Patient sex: M
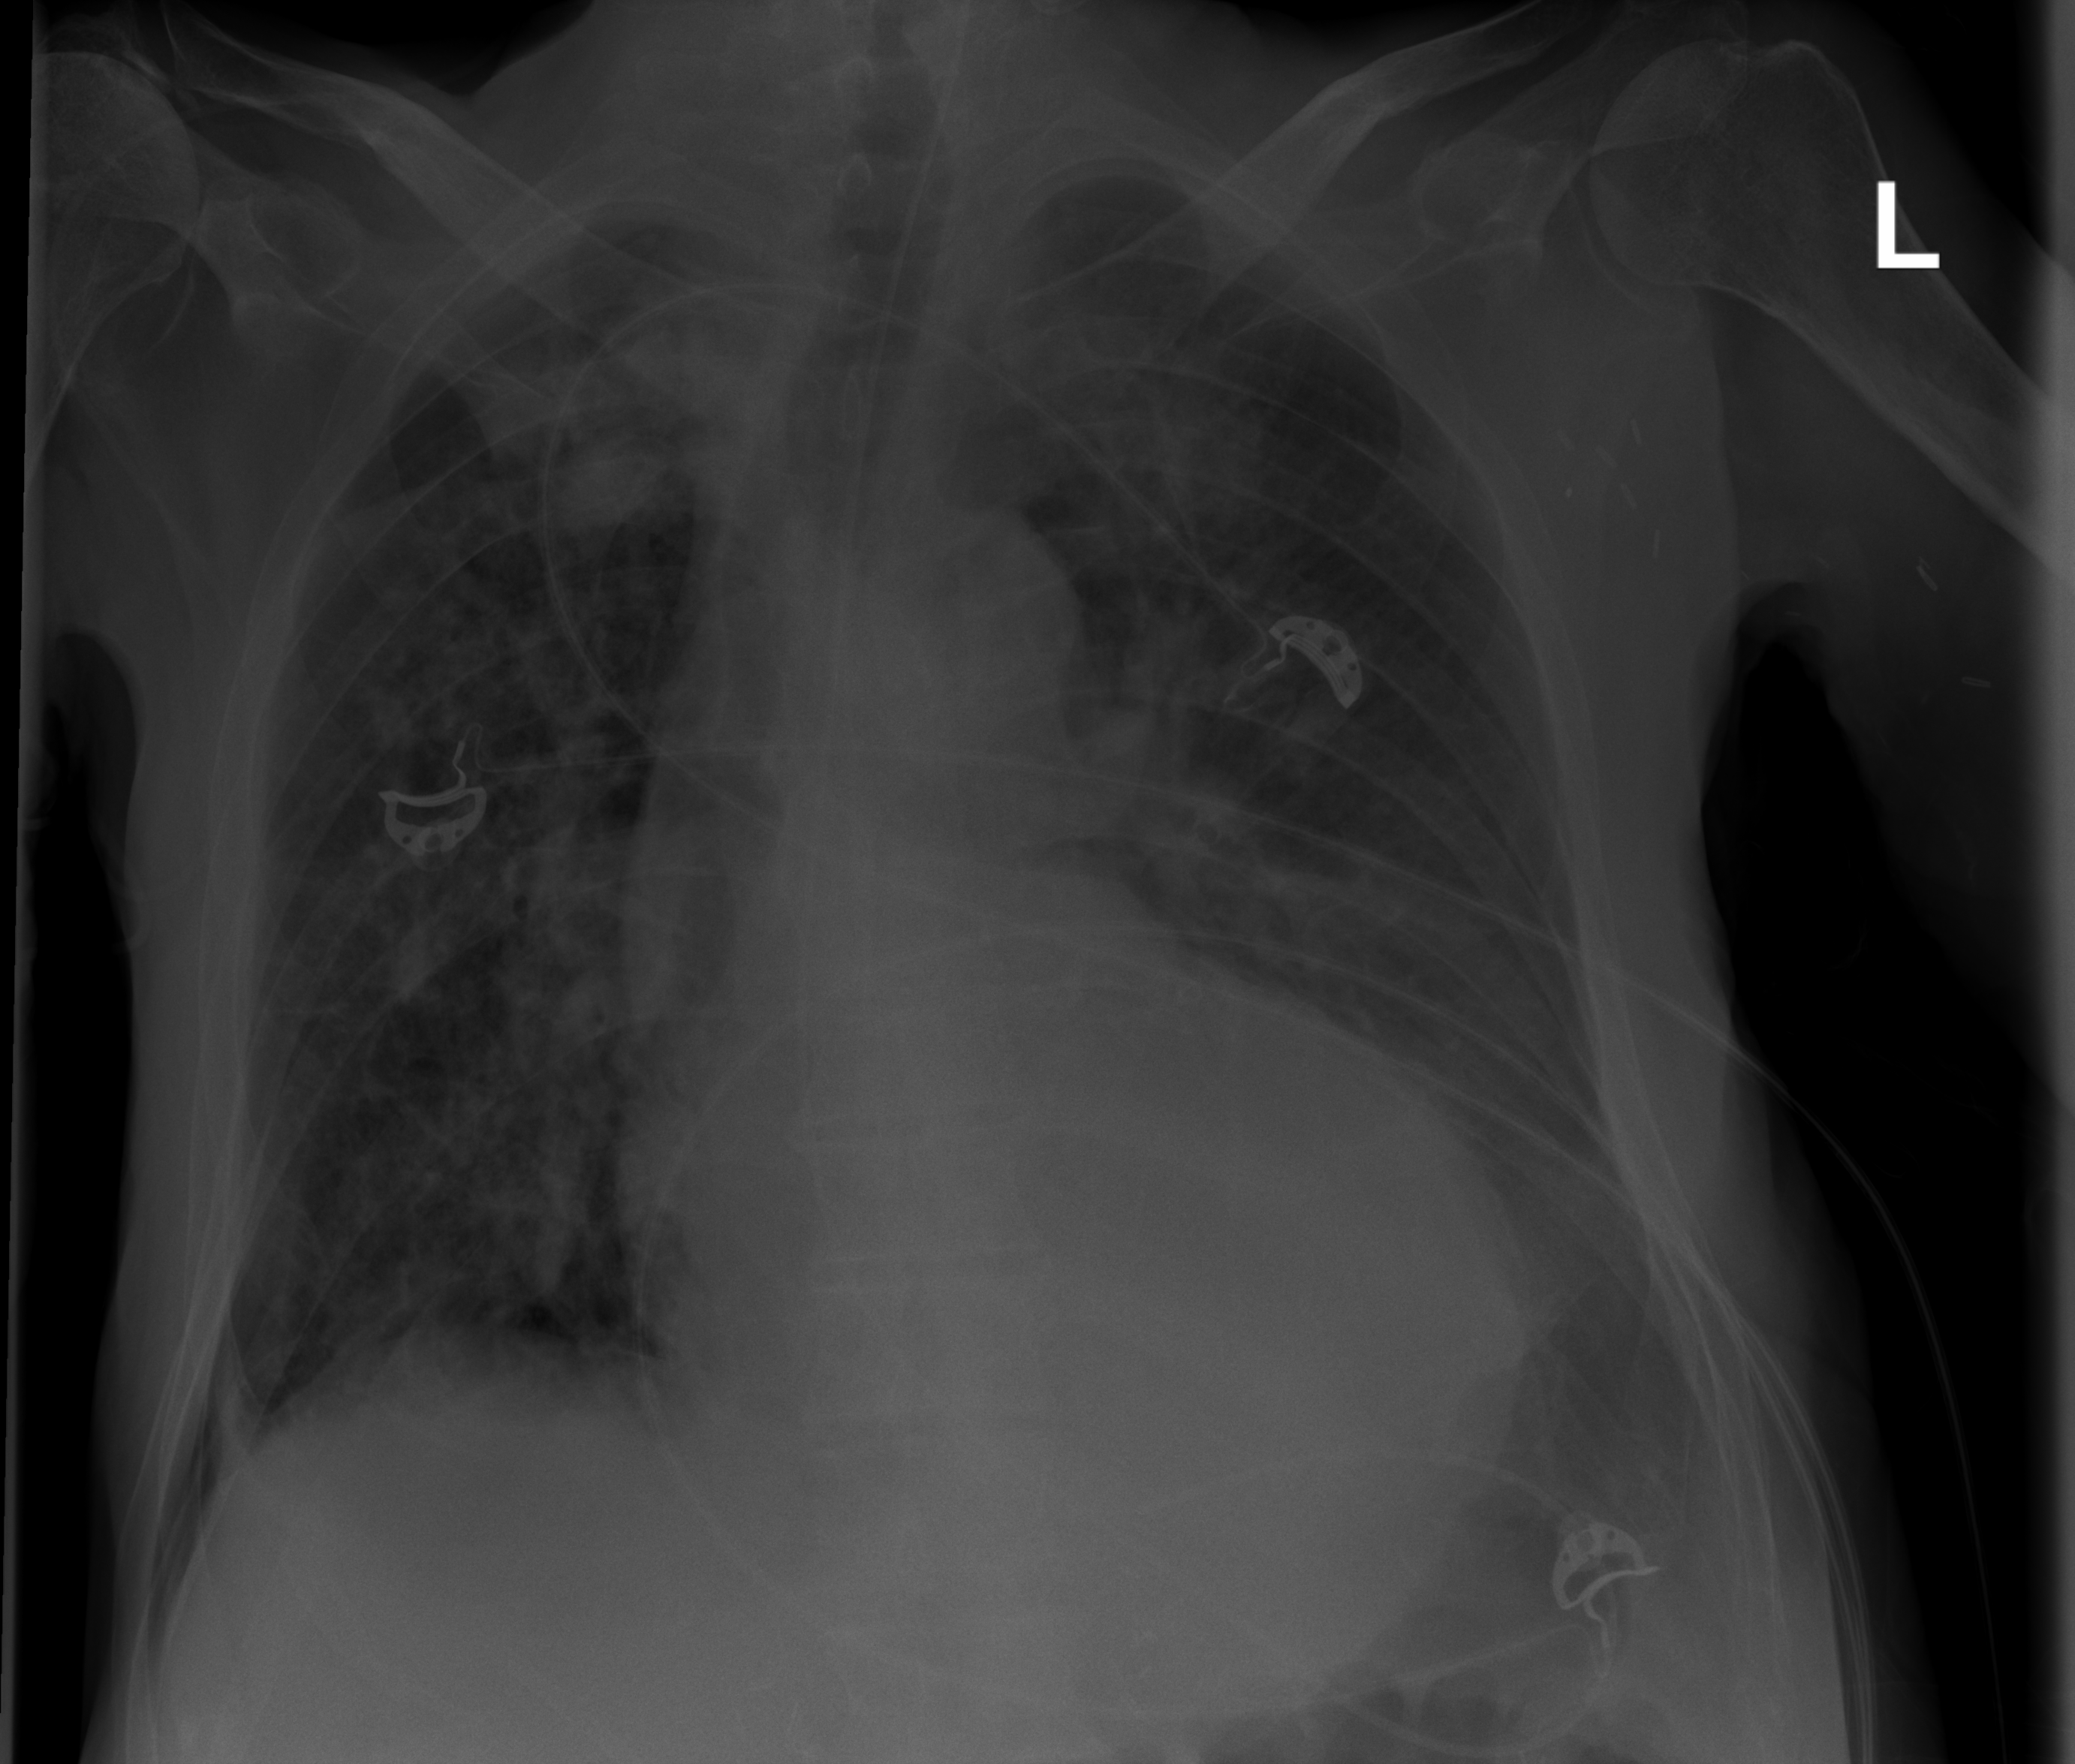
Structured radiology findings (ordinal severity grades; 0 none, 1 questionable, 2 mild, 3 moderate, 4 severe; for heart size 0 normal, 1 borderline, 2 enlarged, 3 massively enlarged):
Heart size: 2
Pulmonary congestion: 3
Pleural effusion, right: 1
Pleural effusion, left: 2
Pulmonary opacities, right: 3
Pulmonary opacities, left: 2
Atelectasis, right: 2
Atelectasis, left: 2